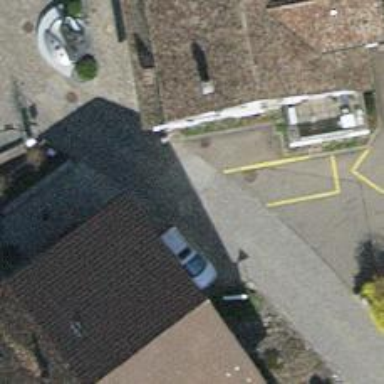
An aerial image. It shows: Residential road surfaced with paving stones.